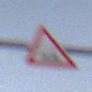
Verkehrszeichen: UnebeneFahrbahn
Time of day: SunriseSunset
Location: Outdoor (Nature)
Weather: PartlyCloudy
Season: NotSpecified
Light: Natural